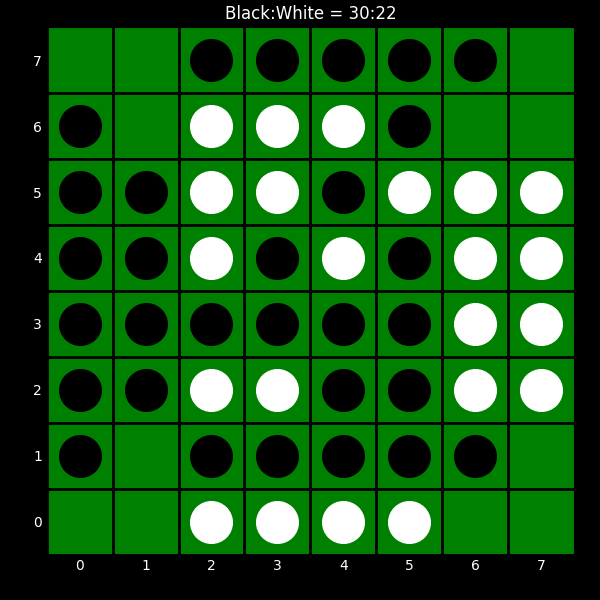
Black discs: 30
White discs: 22